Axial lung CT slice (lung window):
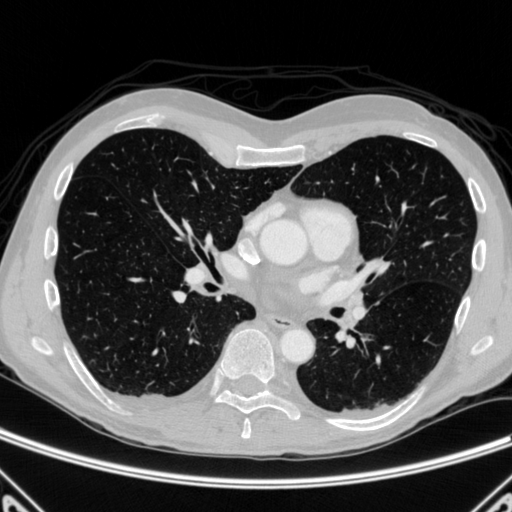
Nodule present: no